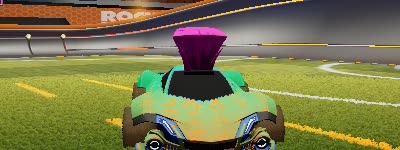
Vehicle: werewolf